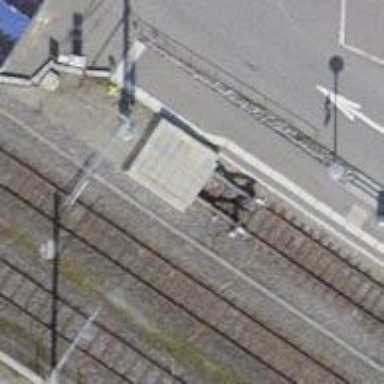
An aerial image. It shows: Railway buffer stop.